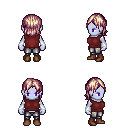
a pixel art fantasy rpg character, female body template, dark elf, purple skin, maroon sleeveless shirt, metal pants, white blonde long bangs hairstyle, white cloth bracers, brown shoes, four views (front, back, left, right), 2x2 character sprite sheet, small pixel art, hard edges, no anti-aliasing